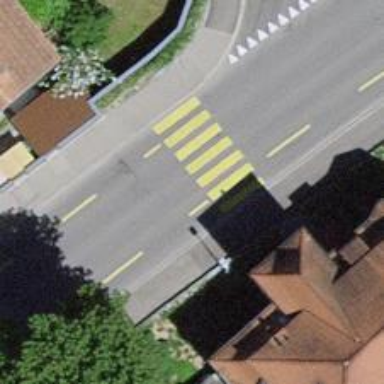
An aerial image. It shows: Uncontrolled zebra crossing on the road.